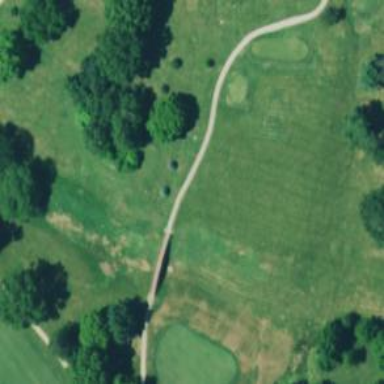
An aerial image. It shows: Path on bridge.